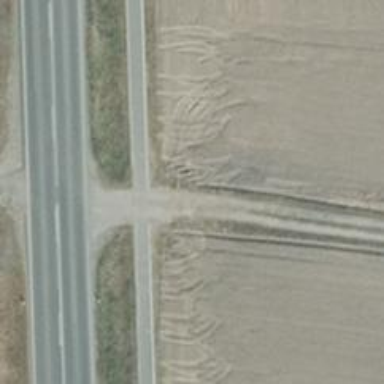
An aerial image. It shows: Ground track with tracktype of grade4.